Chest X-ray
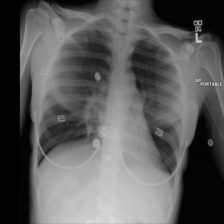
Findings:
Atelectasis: negative
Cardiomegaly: negative
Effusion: negative
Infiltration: negative
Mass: negative
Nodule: negative
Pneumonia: negative
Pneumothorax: negative
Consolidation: negative
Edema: negative
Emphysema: negative
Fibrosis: negative
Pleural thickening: negative
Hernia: negative